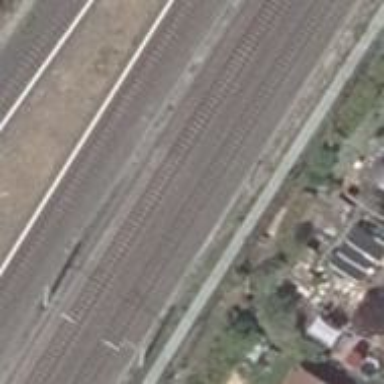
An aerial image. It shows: Railway signal.